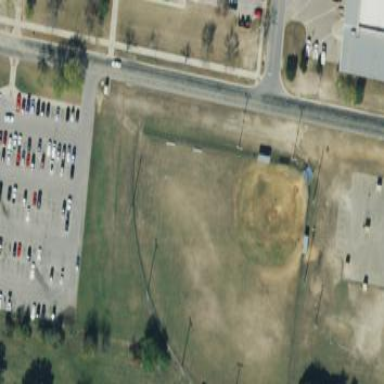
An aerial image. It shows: Pitch for softball surrounded by fence.